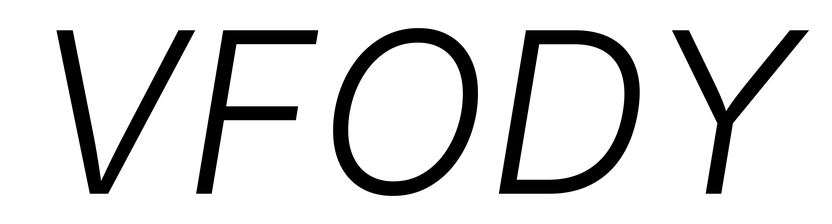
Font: Inter-Italic_Light_Italic